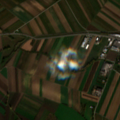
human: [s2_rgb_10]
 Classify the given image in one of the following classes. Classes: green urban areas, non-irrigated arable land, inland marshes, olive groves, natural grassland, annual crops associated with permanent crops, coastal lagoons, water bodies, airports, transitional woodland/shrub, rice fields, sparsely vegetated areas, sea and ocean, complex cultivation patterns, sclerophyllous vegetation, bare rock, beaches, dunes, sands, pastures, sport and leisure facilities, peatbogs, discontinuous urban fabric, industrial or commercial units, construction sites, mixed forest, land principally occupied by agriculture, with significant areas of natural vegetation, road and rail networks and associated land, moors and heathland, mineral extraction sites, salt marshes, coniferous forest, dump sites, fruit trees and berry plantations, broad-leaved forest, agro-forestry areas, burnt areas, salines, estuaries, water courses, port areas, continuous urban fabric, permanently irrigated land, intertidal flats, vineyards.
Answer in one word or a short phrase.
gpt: discontinuous urban fabric, non-irrigated arable land, vineyards, land principally occupied by agriculture, with significant areas of natural vegetation